Field crop: maize
Growth stage: 2
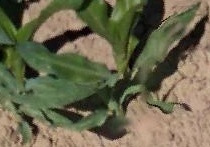
Species: maize